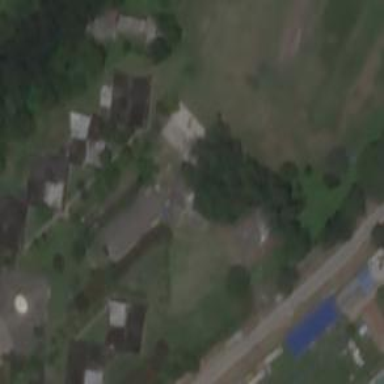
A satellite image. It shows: School.